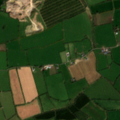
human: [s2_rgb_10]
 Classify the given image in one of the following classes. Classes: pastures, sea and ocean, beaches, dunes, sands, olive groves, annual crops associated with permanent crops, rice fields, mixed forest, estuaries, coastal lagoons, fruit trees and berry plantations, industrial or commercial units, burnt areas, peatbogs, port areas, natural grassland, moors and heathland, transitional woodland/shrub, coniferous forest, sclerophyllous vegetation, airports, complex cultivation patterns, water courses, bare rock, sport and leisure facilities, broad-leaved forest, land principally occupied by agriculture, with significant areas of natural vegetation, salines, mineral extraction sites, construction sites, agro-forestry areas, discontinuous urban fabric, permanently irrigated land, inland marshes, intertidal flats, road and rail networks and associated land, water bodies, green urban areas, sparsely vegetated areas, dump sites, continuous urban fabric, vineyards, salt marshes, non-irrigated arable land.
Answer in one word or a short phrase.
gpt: pastures, transitional woodland/shrub